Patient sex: F
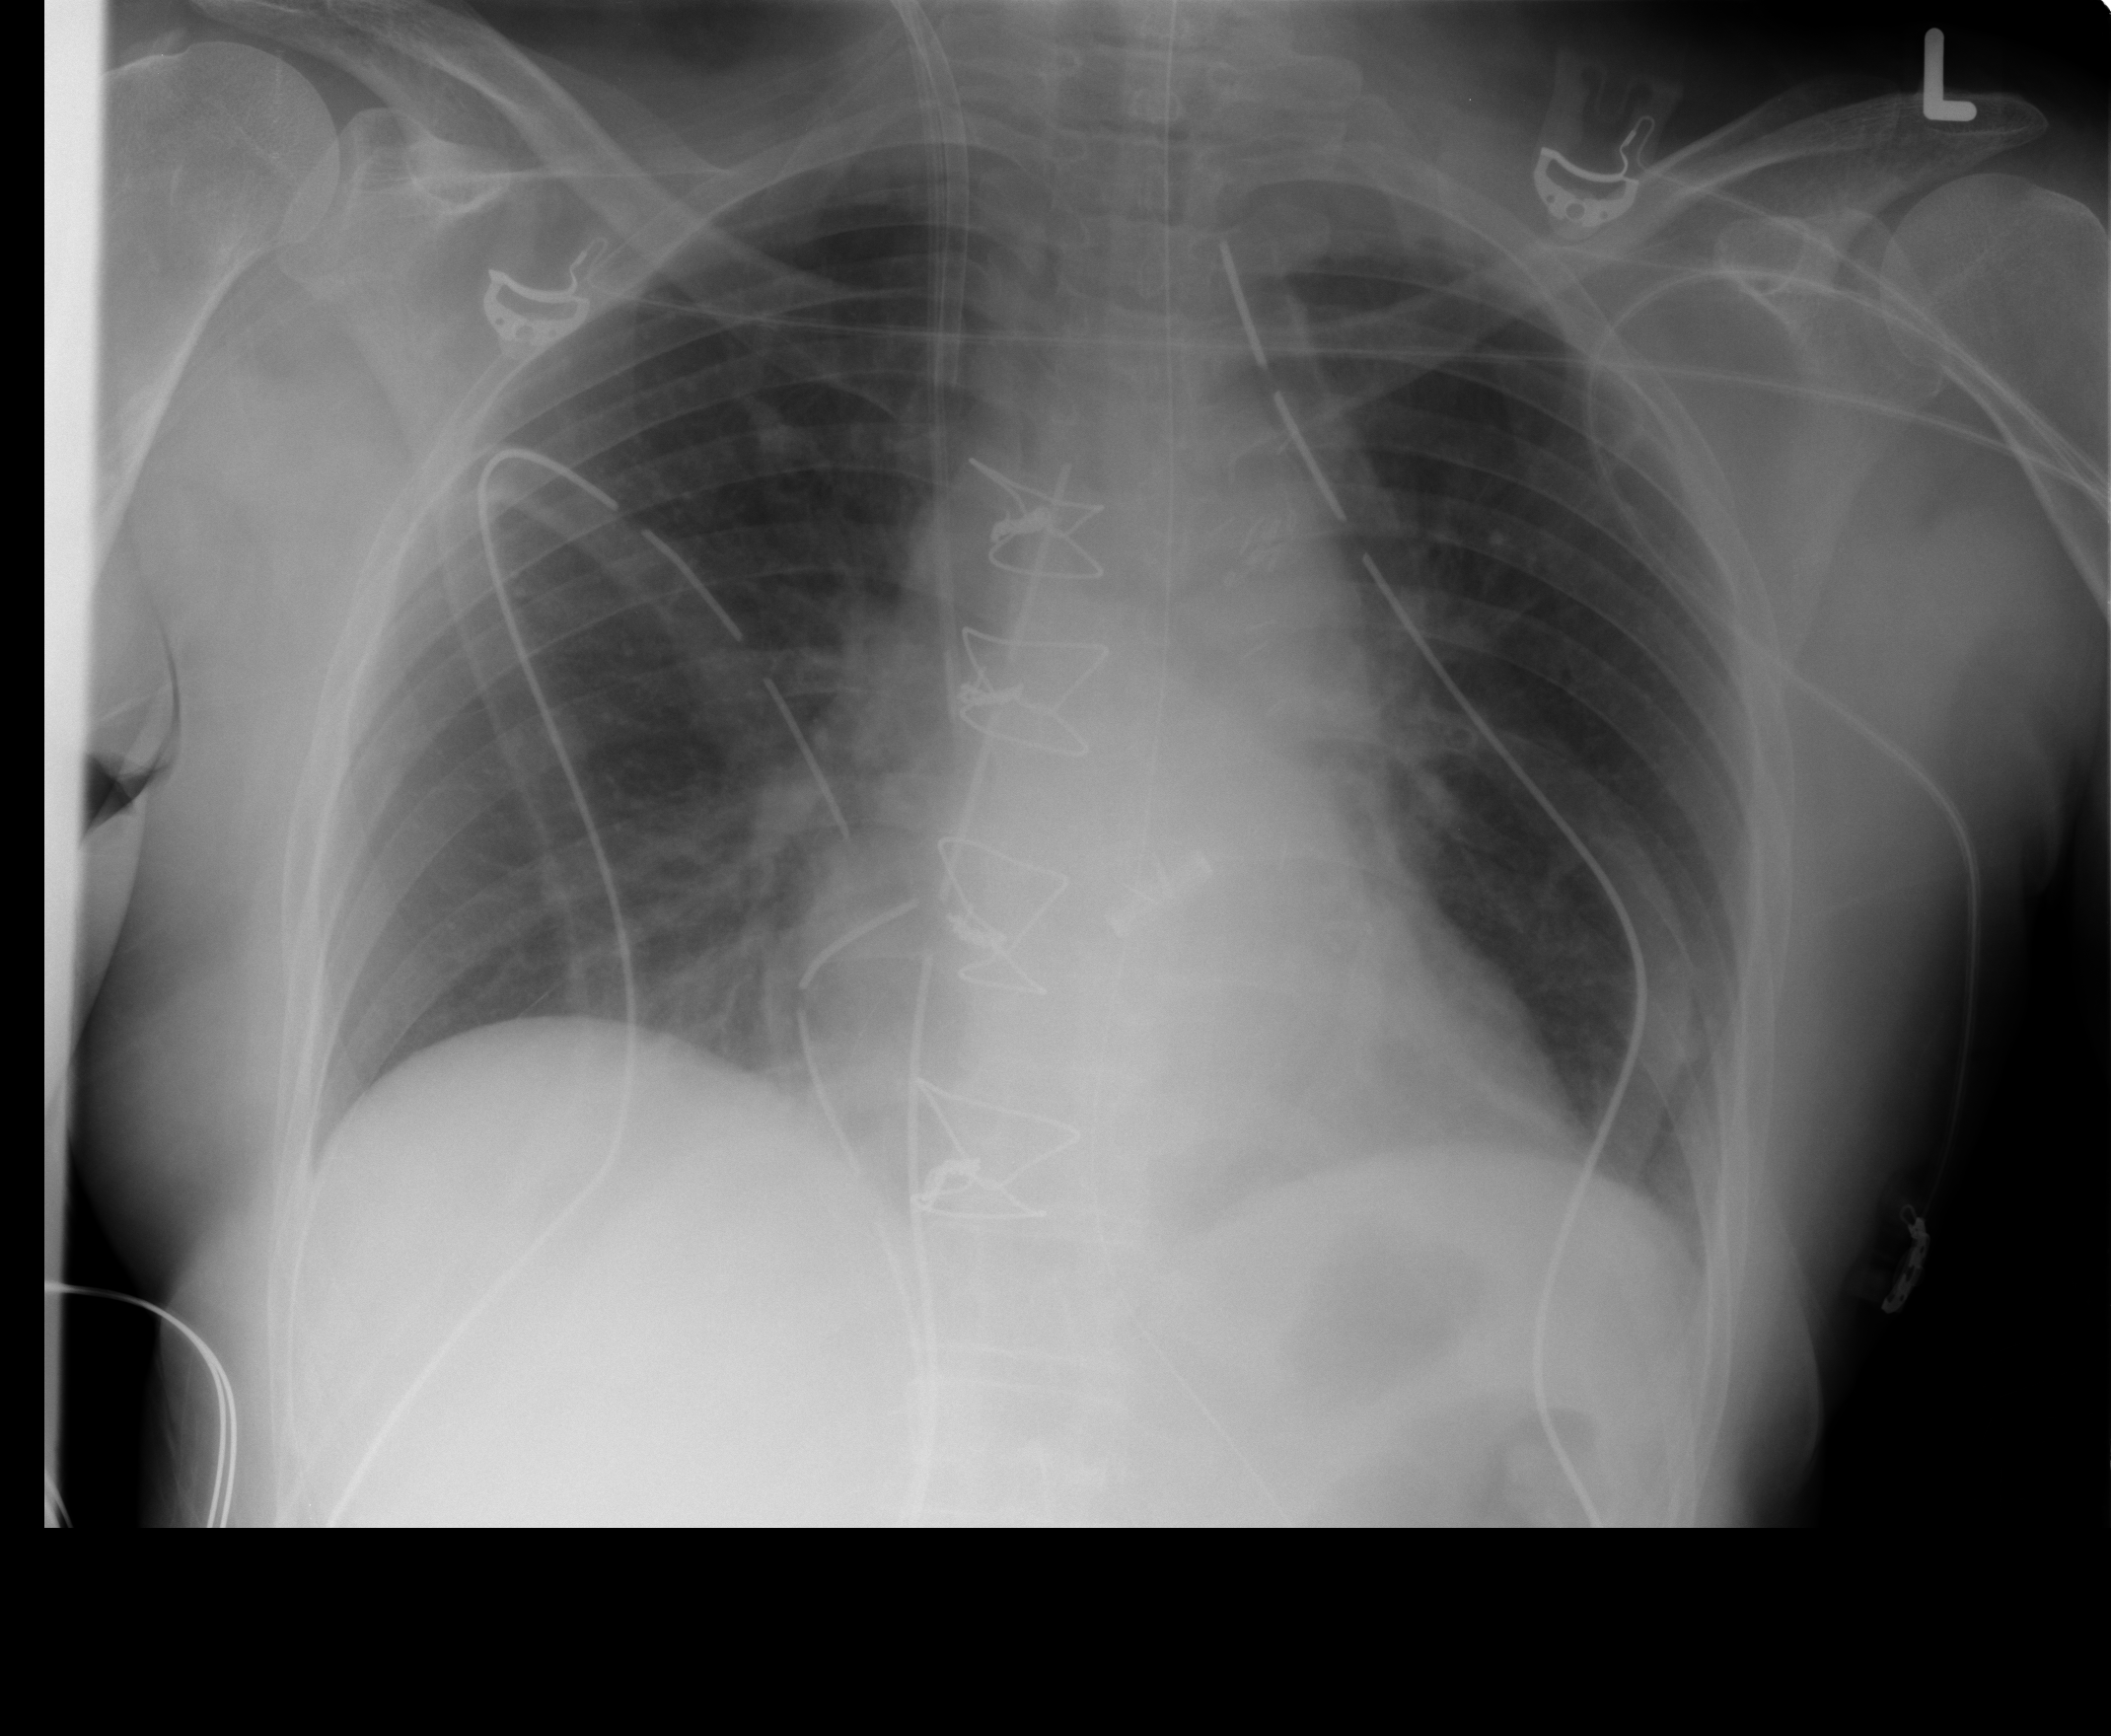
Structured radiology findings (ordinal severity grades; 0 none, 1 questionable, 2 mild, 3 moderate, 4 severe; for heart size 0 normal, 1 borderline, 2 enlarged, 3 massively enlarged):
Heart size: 0
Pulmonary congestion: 1
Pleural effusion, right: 0
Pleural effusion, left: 0
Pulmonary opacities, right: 1
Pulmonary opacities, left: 0
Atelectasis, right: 2
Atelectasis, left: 0